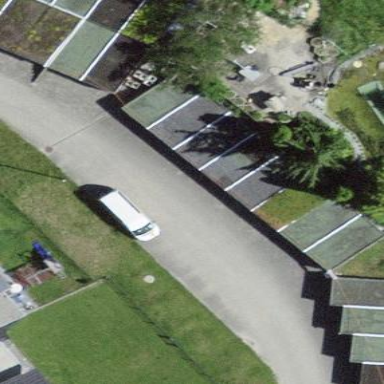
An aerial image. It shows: Garage building.